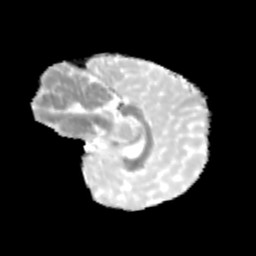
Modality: MD
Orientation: sagittal
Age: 10
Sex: male
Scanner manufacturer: siemens
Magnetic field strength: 3 T
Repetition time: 3.8 s
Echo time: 0.07 s